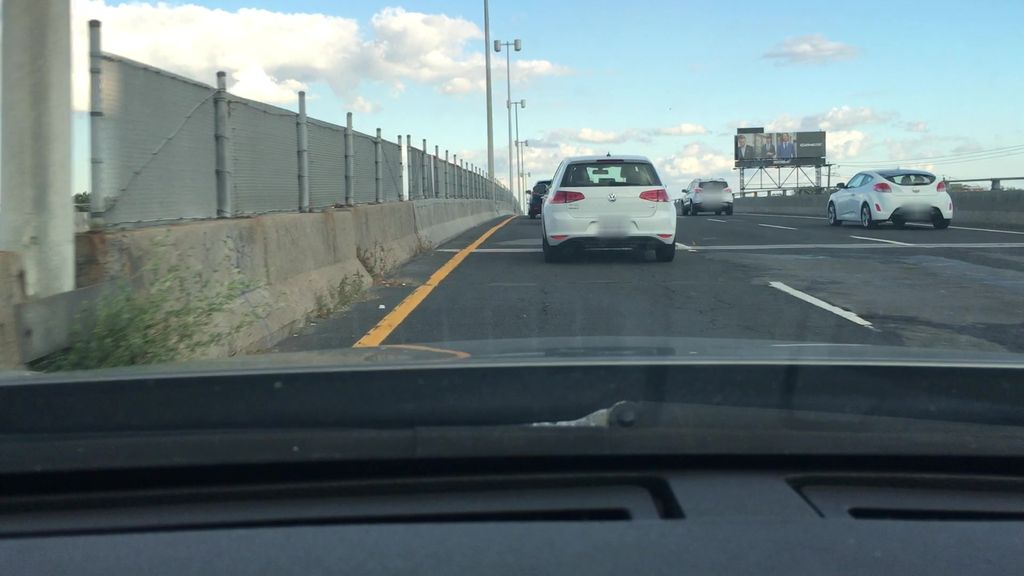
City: montreal